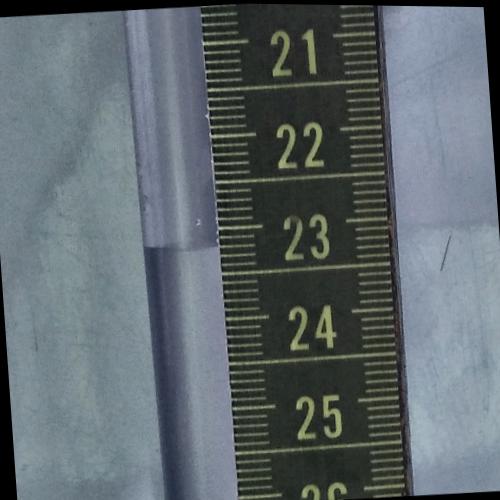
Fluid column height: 23.2 cm